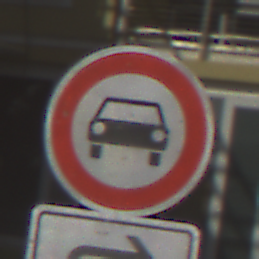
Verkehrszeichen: VerbotKraftwagen
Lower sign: RichtungsangabeDurchPfeile5
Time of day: MorningAfternoon
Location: Outdoor (Urban)
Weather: PartlyCloudy
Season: NotSpecified
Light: Natural